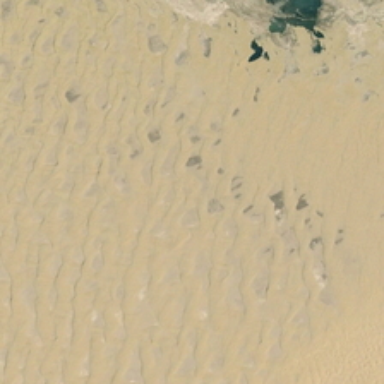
A pond is in a piece of yellow desert .